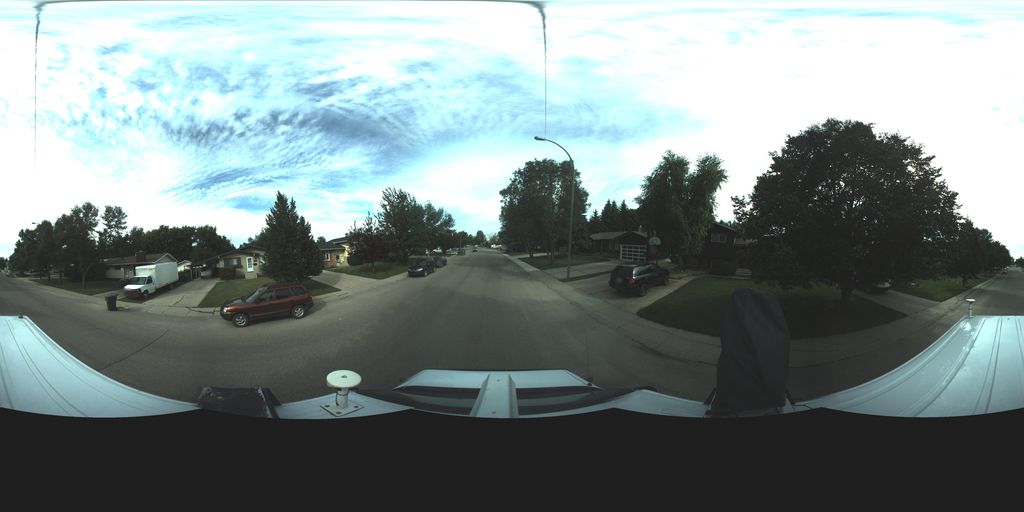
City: saskatoon